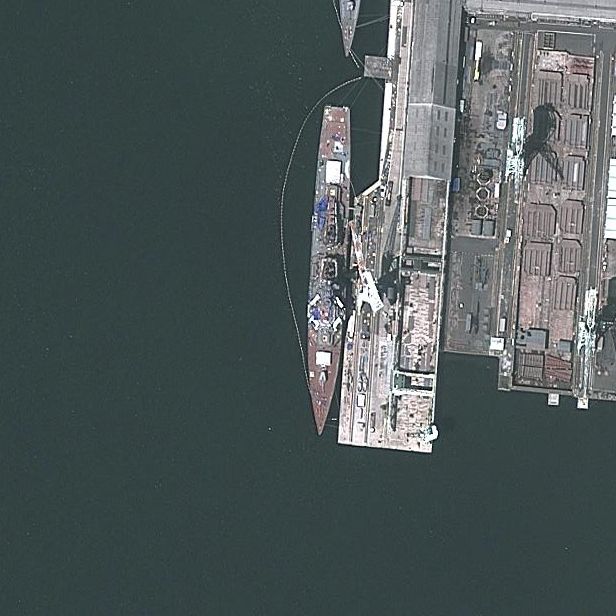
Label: destroyer